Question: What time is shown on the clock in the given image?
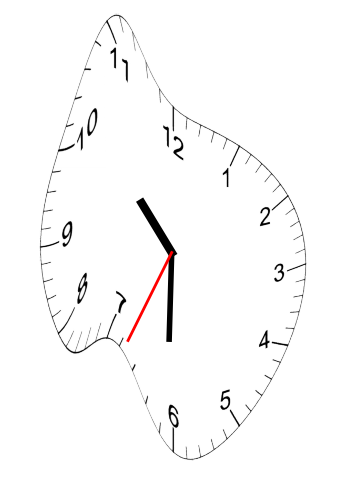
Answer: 10:30:34